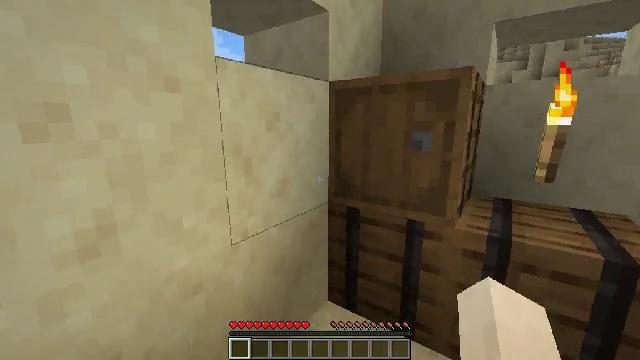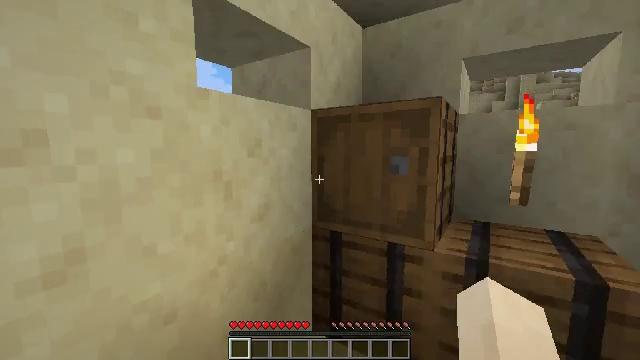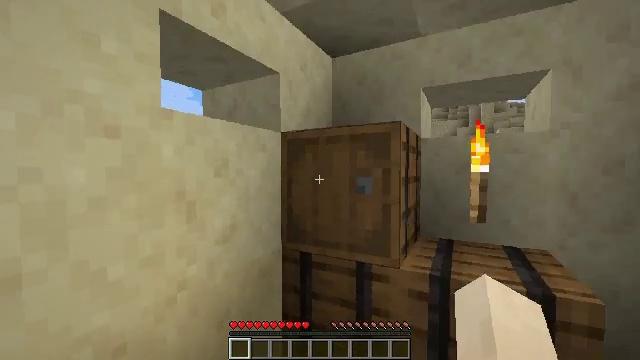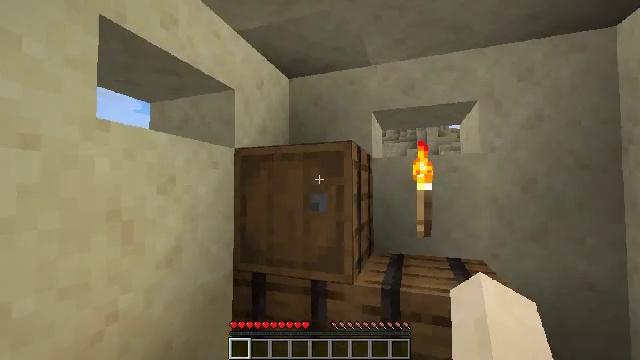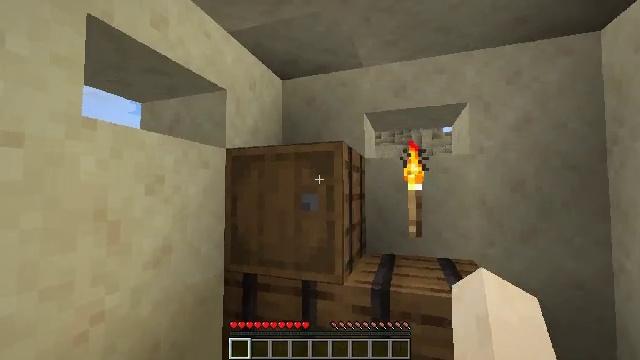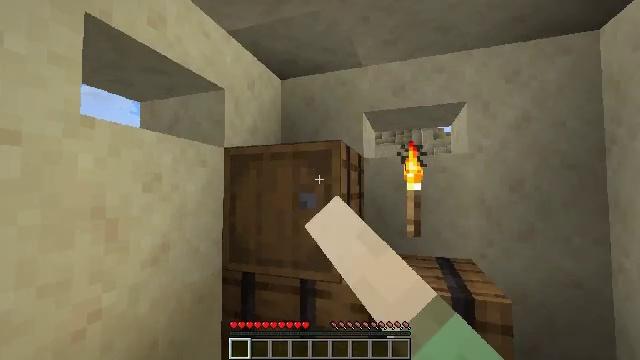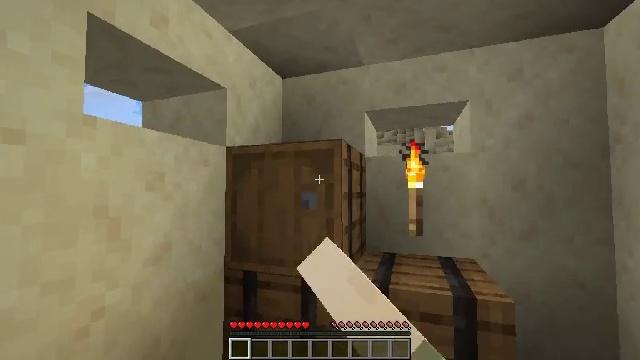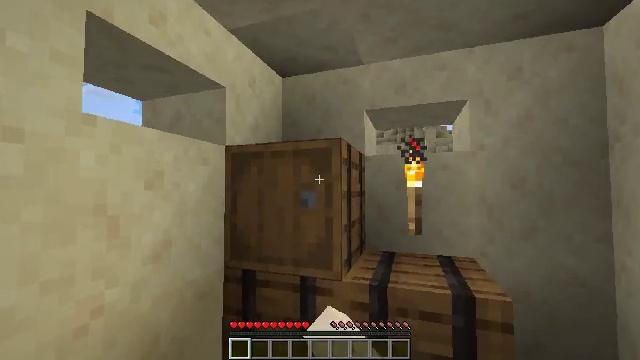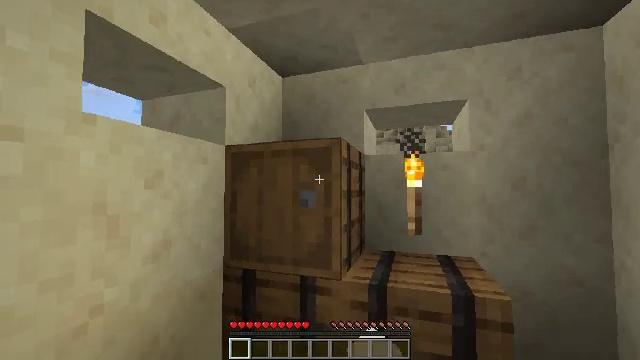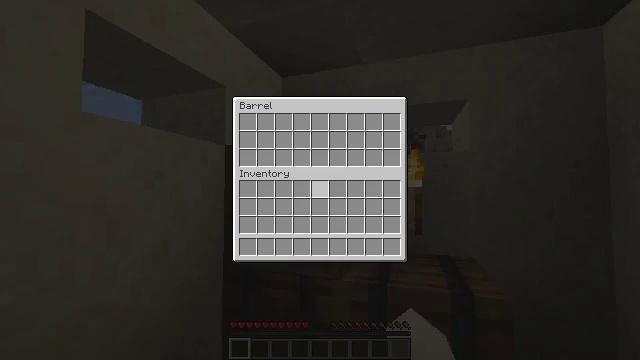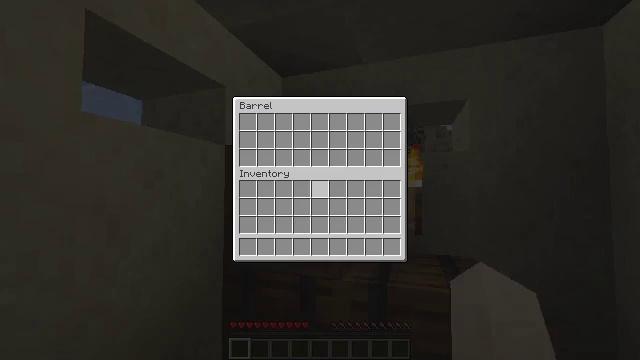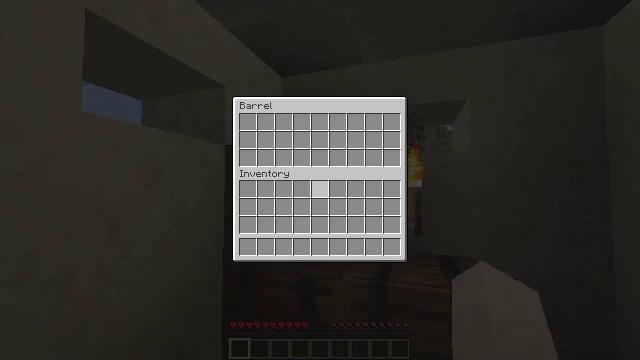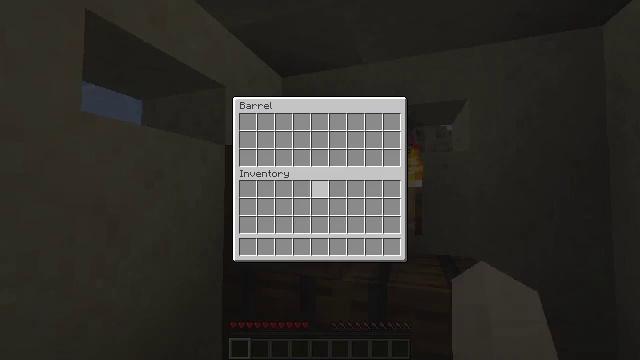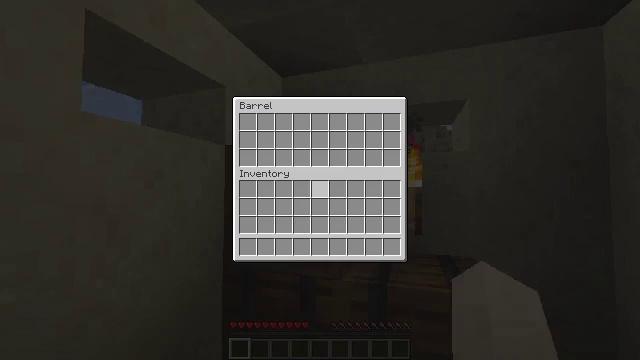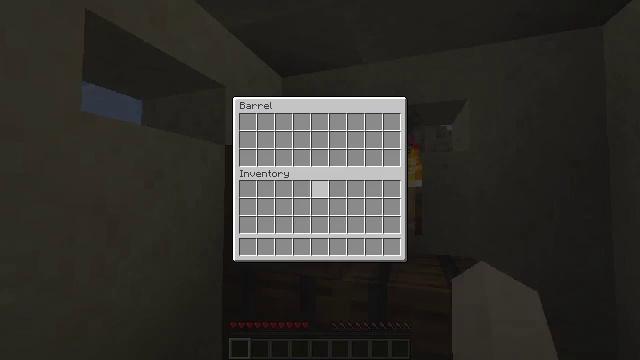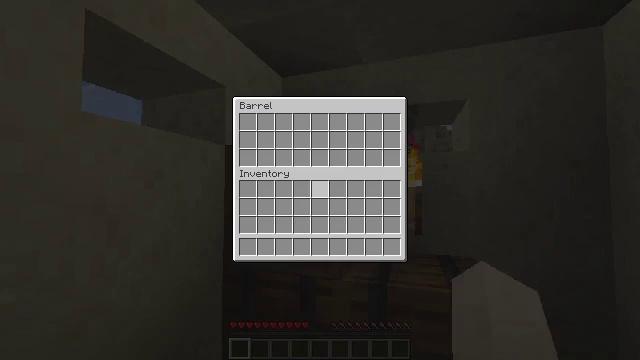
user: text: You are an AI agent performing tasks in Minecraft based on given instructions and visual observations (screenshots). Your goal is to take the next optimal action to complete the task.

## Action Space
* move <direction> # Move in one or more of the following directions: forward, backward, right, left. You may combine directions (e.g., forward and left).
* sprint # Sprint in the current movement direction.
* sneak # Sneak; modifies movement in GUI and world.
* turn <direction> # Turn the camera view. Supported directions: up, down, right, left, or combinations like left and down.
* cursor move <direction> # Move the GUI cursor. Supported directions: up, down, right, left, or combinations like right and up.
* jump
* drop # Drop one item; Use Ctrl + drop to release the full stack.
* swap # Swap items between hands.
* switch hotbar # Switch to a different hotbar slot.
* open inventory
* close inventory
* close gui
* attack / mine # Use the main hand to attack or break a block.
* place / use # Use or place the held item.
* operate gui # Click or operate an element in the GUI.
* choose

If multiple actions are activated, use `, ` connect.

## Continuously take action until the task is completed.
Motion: motion action
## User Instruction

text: Mine the chest to collect it.
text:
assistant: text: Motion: turn right and up
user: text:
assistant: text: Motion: turn right and up
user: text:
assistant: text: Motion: turn right and up
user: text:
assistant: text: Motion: use / place
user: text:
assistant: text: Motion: use / place
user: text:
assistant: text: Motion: use / place
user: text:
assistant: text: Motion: use / place
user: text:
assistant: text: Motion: no_op
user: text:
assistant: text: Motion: open gui
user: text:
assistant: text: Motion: no_op
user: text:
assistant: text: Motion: no_op
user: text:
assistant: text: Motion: no_op
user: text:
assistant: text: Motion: no_op
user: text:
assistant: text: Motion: no_op
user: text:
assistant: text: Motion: no_op
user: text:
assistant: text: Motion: no_op
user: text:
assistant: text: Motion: close gui
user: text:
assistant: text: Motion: turn left and down
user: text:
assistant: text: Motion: turn left and down
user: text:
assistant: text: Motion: turn left and down
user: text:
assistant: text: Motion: use / place
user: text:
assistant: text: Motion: no_op
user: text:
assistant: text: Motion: no_op
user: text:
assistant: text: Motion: no_op
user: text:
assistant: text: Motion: no_op
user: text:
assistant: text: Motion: open gui
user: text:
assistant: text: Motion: no_op
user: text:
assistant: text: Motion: no_op
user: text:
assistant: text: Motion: no_op
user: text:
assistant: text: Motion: no_op